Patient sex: M
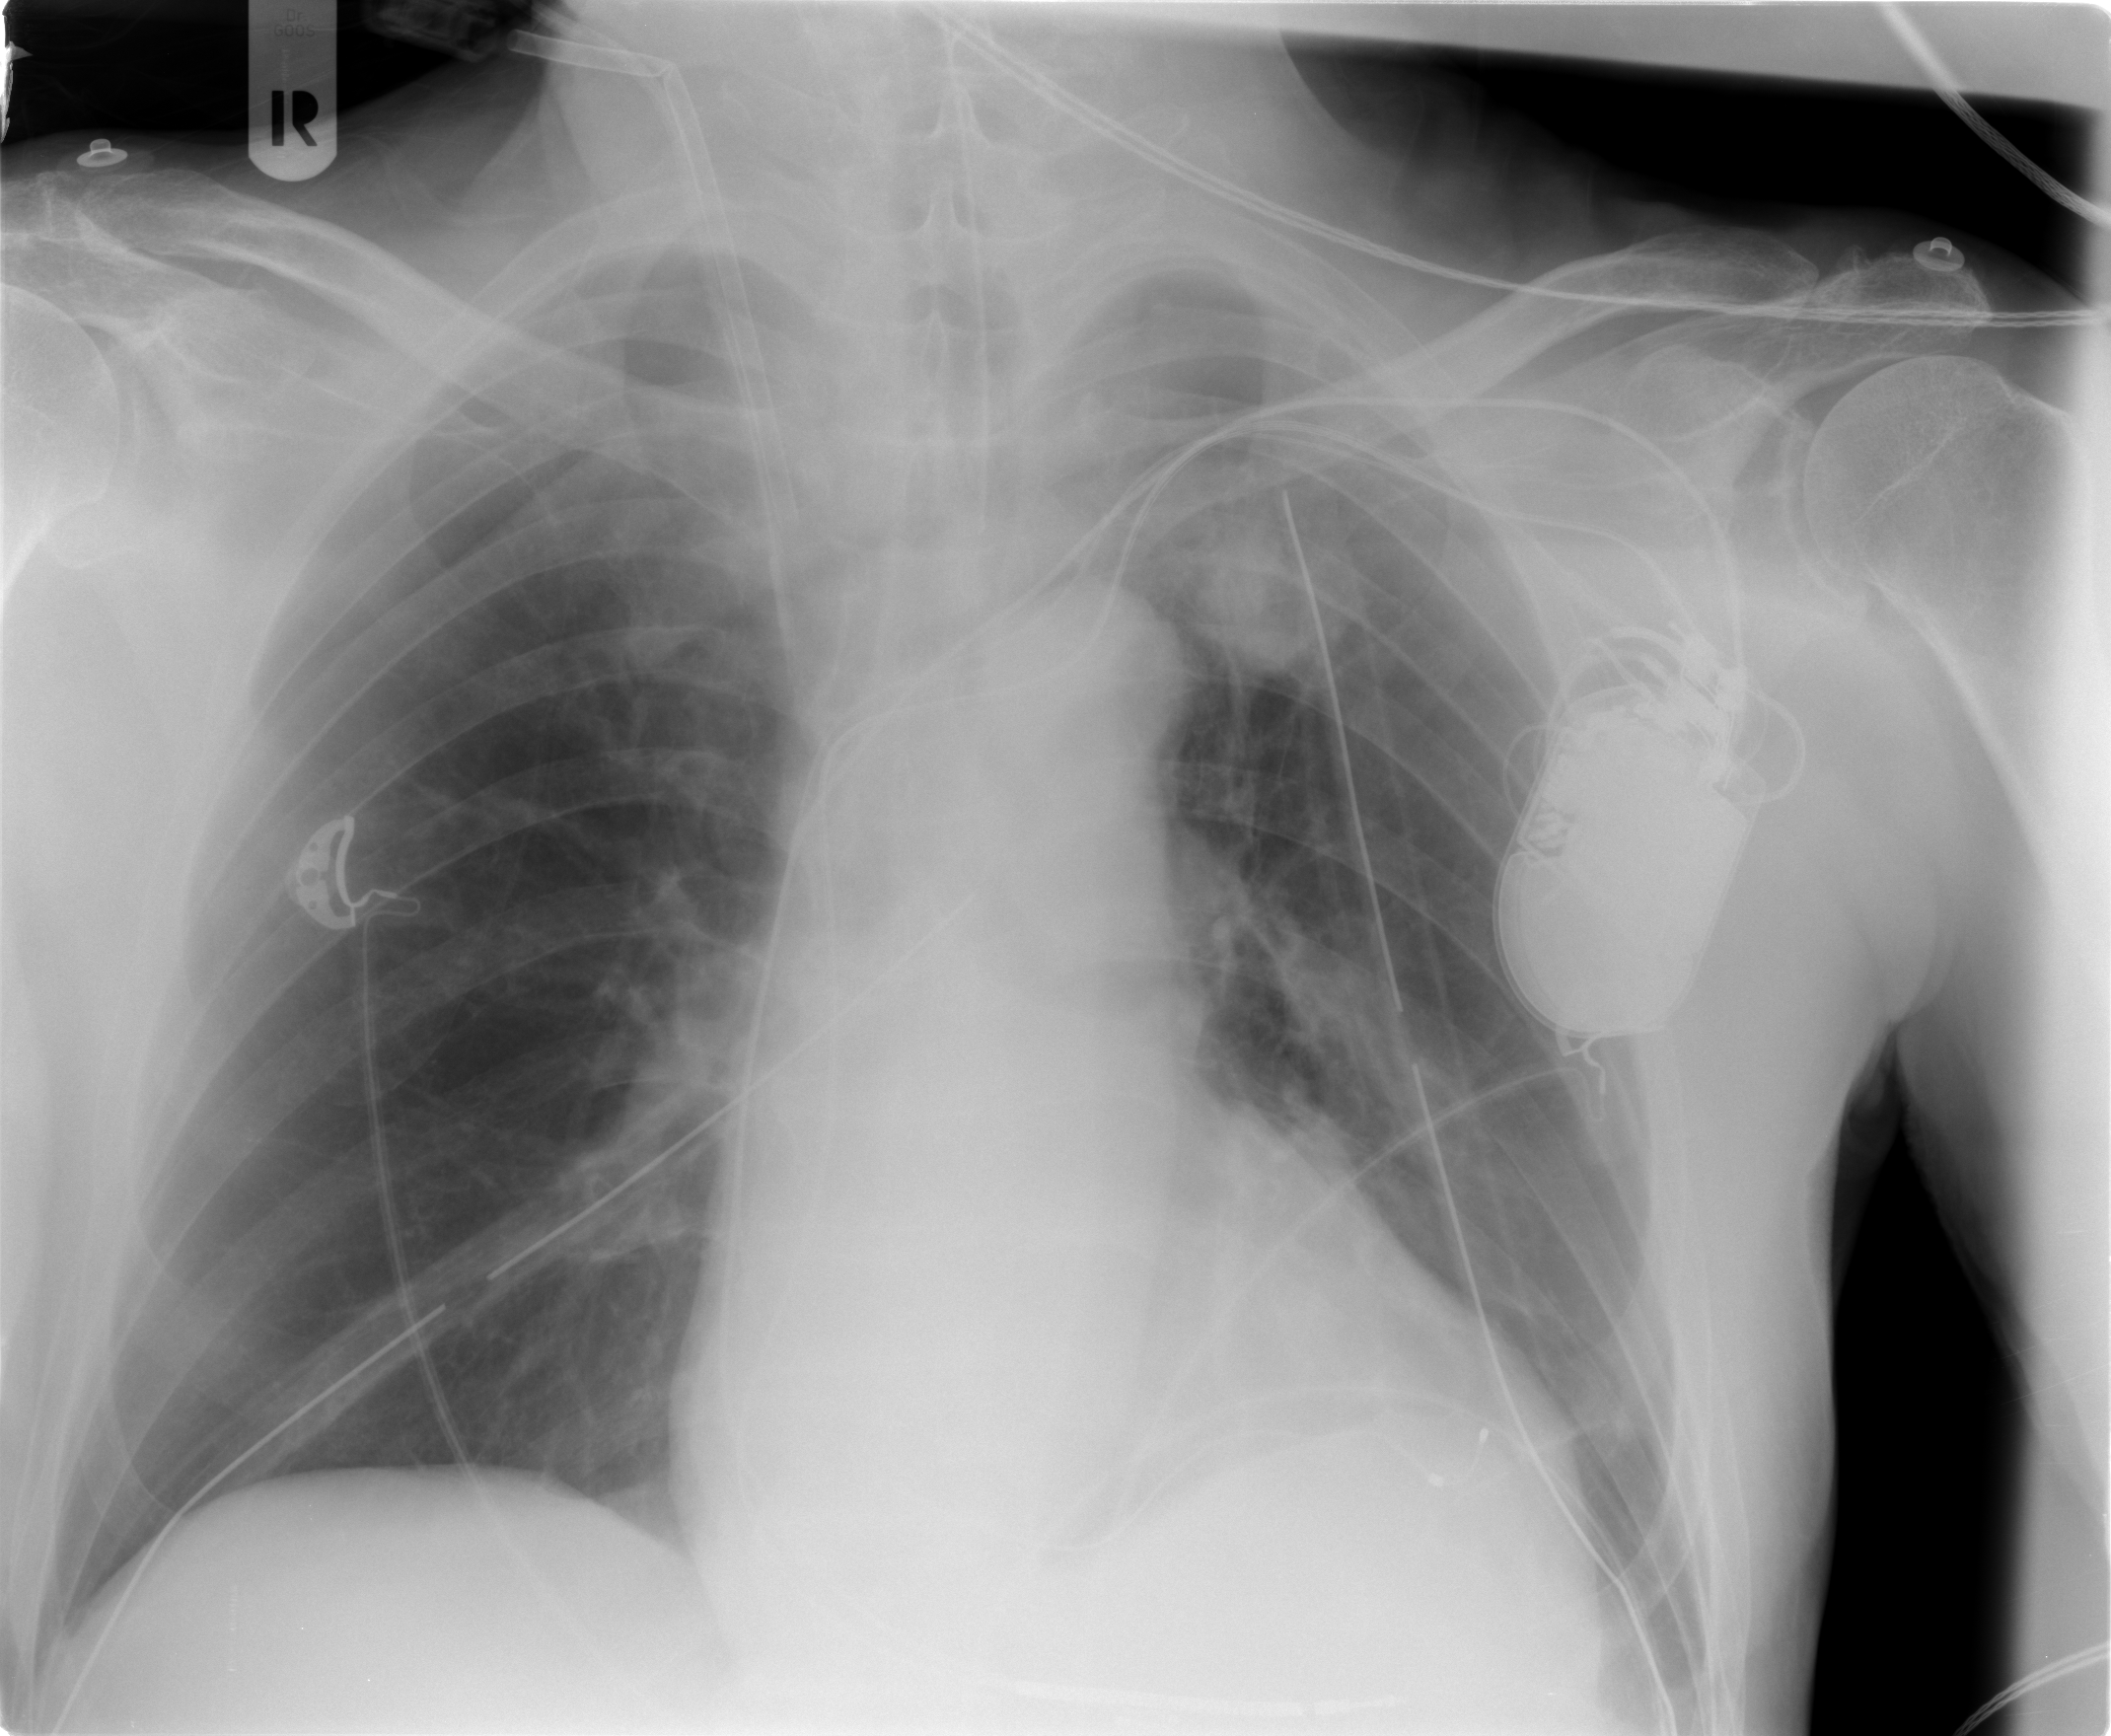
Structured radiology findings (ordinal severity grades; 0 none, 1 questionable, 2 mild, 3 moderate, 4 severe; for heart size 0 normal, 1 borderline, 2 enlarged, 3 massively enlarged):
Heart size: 2
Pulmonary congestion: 0
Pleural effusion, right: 0
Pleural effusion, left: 1
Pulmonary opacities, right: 0
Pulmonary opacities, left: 2
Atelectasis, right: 0
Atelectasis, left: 2